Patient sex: M
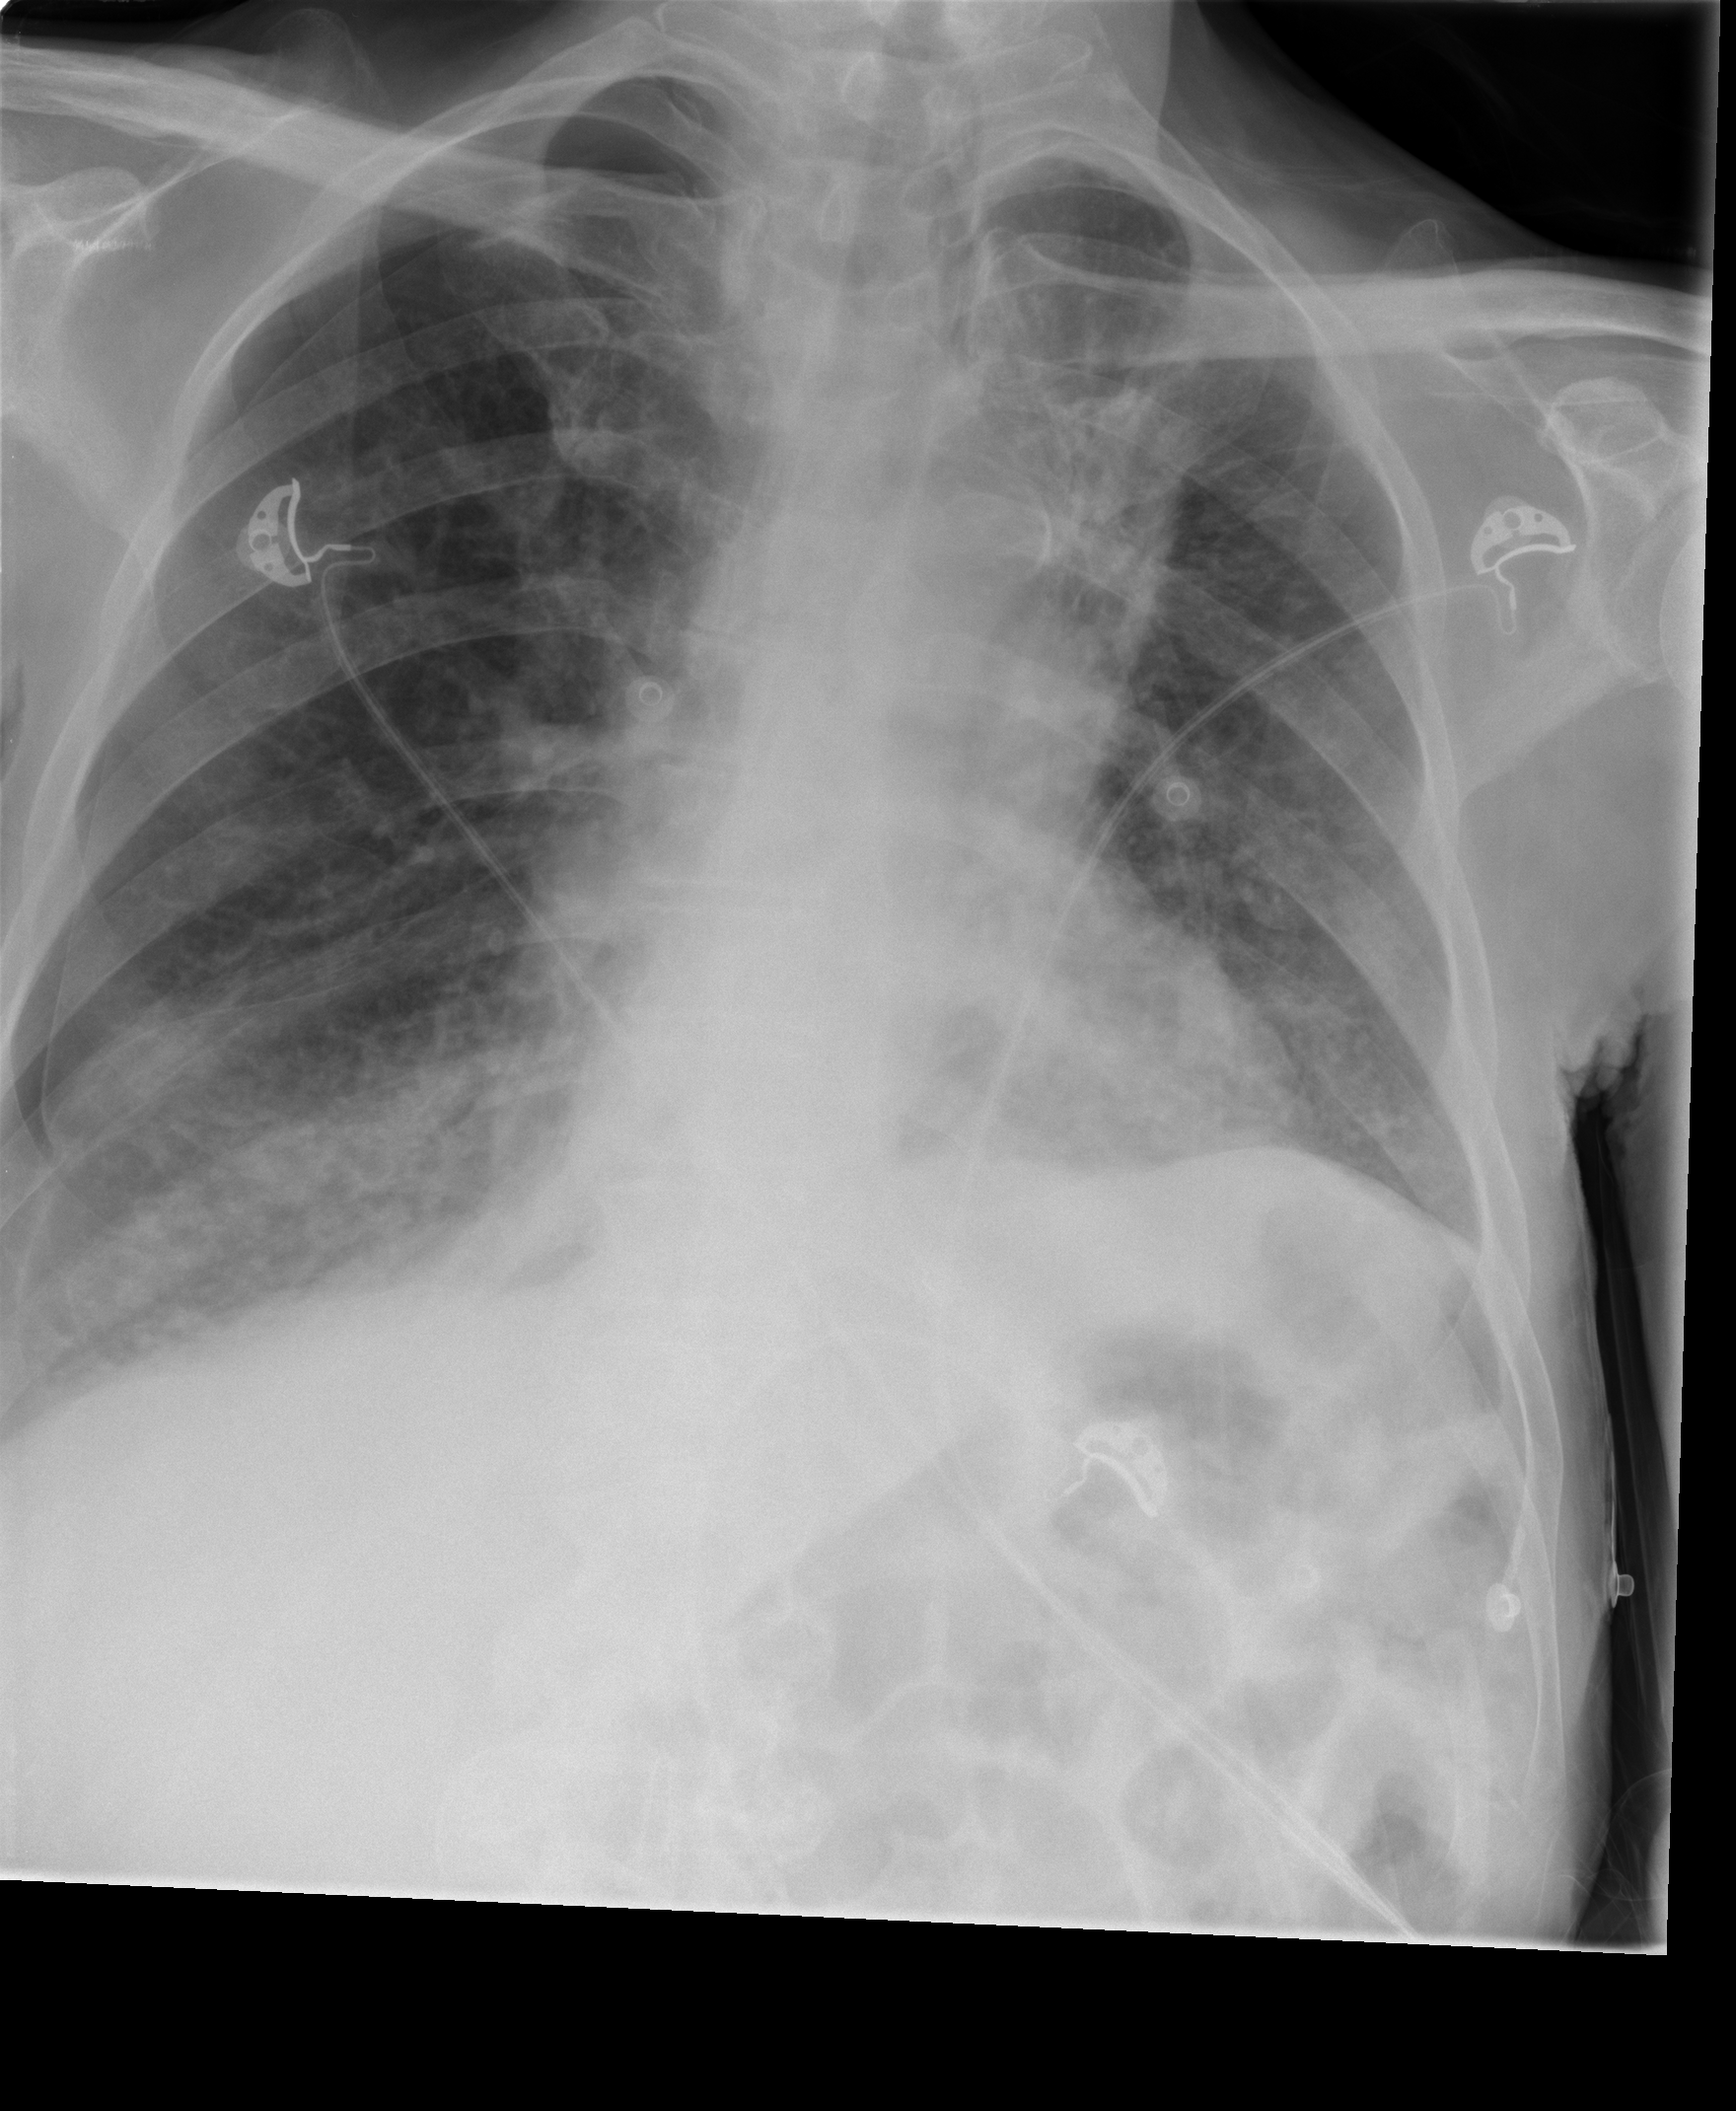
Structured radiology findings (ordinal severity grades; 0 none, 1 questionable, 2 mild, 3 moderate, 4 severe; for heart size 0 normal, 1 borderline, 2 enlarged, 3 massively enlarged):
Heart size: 0
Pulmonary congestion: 0
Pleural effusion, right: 0
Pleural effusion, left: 0
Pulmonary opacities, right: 2
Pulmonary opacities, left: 2
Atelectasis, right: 0
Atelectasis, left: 0